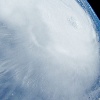
Label: cloud